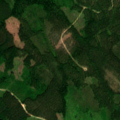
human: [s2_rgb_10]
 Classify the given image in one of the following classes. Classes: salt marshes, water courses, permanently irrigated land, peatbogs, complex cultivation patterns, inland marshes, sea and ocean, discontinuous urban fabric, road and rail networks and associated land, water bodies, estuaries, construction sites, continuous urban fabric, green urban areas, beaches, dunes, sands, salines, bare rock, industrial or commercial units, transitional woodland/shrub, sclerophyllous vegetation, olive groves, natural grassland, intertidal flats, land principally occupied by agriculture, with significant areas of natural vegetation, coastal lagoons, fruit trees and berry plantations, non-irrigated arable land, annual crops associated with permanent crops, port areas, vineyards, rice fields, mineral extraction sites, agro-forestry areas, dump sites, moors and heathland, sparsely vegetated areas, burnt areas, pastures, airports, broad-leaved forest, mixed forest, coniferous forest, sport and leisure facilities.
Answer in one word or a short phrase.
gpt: coniferous forest, mixed forest, transitional woodland/shrub, water bodies